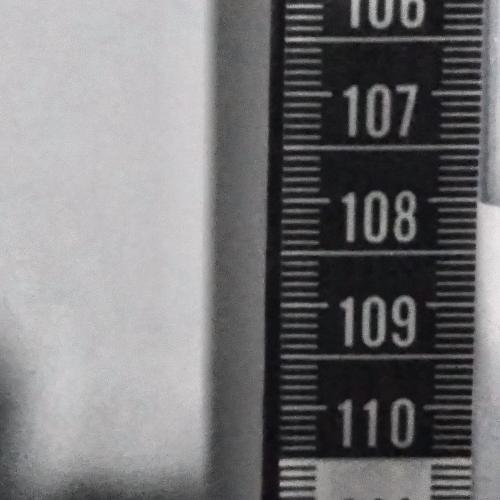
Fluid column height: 108.0 cm